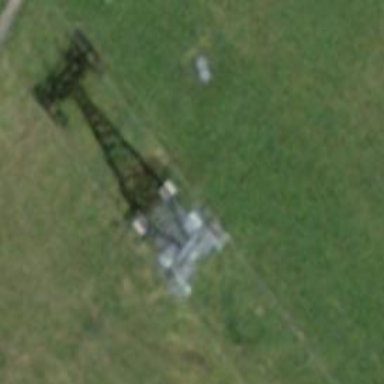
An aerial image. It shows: Pylon used for aerialway.